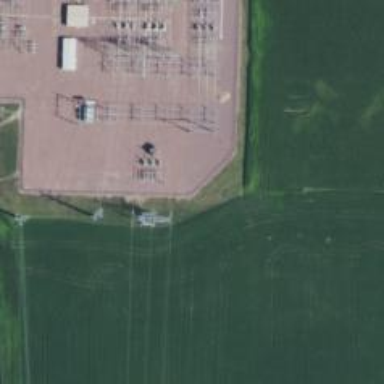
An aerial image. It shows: Switch used for power control.